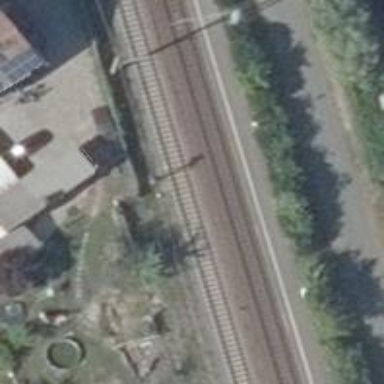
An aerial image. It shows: Public transport stop position along the railway.